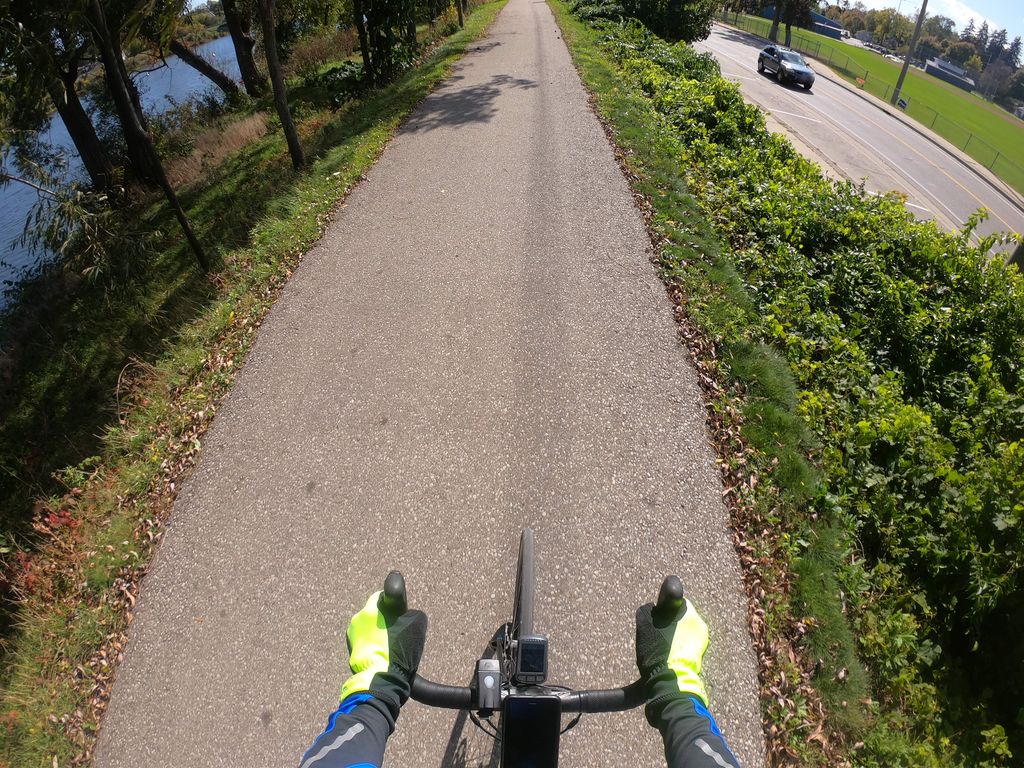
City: kitchener-waterloo